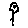
Label: flower